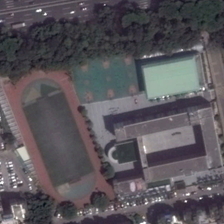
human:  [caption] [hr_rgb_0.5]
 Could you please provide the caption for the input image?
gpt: some buildings and a playground with three basketball fields are in a school near a road with many green trees .

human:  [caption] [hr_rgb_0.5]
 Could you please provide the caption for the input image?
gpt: some buildings and a playground with three basketball fields are in a school near a road with many green trees .

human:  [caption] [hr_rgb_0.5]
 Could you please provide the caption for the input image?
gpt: some buildings and a playground with three basketball fields are in a school near a road with many green trees .

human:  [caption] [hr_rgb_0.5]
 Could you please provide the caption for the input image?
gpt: some buildings and a playground with three basketball fields are in a school near a road with many green trees .

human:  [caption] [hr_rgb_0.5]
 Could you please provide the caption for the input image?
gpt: some buildings and a playground with three basketball fields are in a school near a road with many green trees .